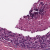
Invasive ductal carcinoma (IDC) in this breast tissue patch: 0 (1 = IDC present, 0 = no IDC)